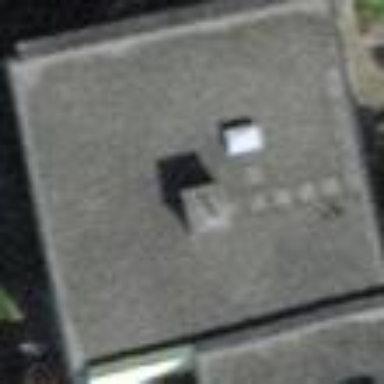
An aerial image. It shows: Semi-detached house.